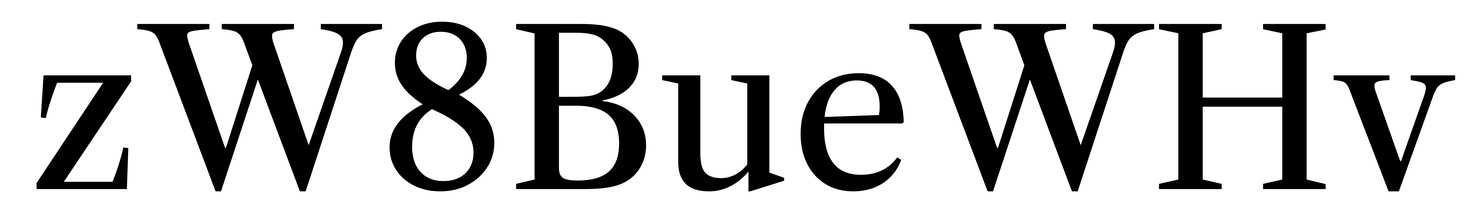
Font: LibreCaslonText_Regular